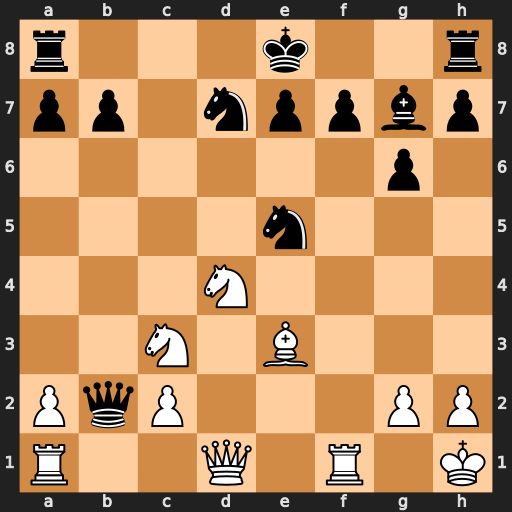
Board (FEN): r3k2r/pp1nppbp/6p1/4n3/3N4/2N1B3/PqP3PP/R2Q1R1K
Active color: w
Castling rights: kq
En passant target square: -
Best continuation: Ndb5 Rc8 Rb1